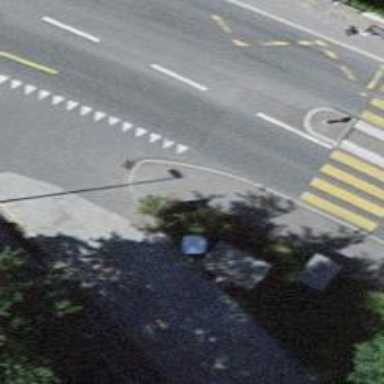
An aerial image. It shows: Kerb barrier.